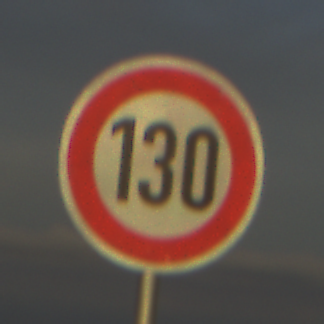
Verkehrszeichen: Geschwindigkeit130
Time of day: SunriseSunset
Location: Outdoor (Nature)
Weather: PartlyCloudy
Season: Summer
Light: Natural